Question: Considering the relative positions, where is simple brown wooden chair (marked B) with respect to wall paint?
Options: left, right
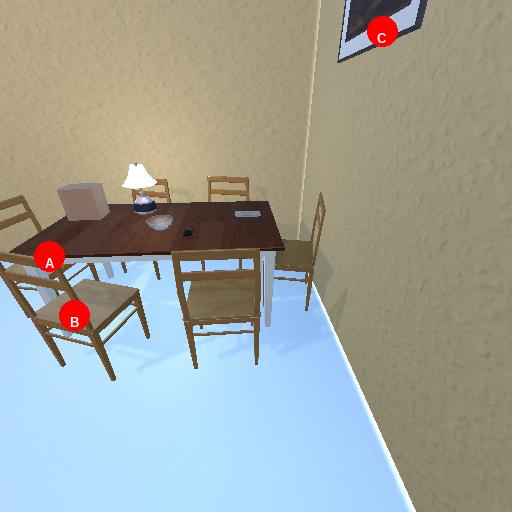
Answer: left